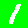
Digit: 1